Question:
As you can see on the picture above, I have 1 pixel space on each top-border and I don't know why.
Here is my css:
'''
.aaa td
{
border-top: 1px solid gray;
}
'''
I don't have this problem when copy/paste this table on jsfiddle.
Any idea?
Thanks
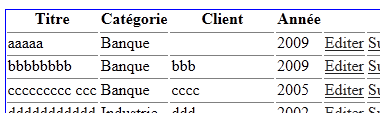
Answer: Try
'''
border-collapse: collapse;
'''